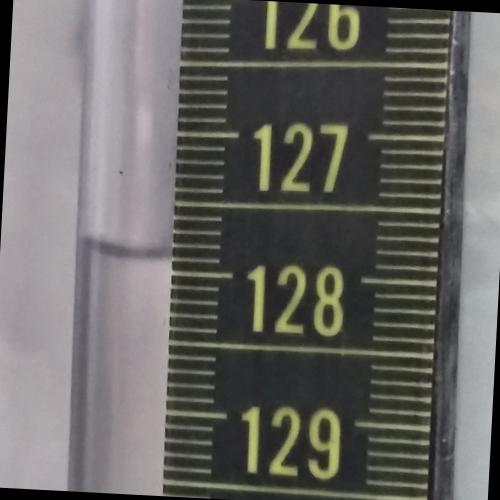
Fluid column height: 127.9 cm